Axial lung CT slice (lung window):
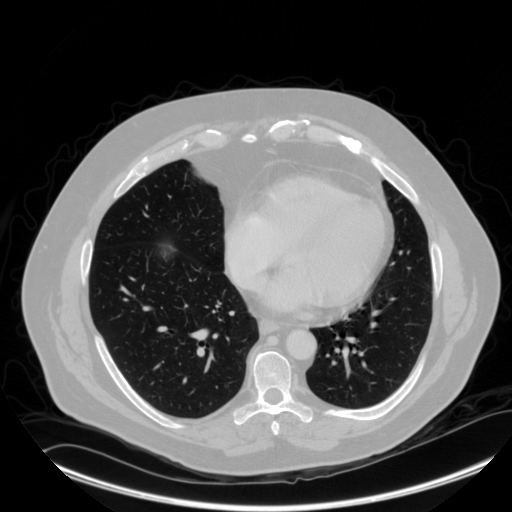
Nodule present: no